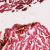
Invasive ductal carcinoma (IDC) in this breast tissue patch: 0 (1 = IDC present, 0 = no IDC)